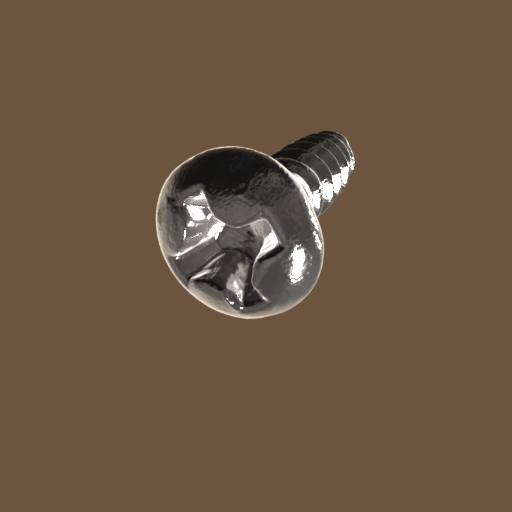
Label: screw